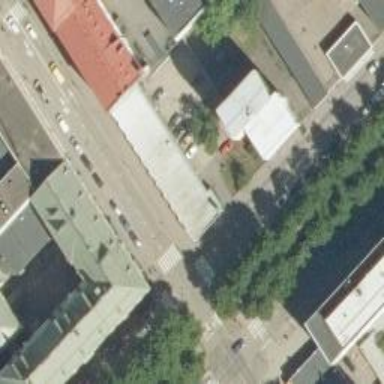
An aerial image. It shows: Retail area.